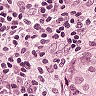
Metastatic tissue present: yes